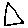
Label: triangle